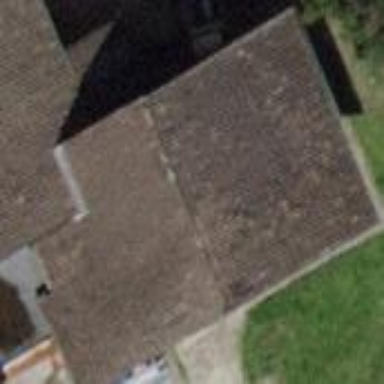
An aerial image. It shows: Building with gabled roof oriented across its structure.